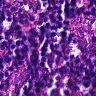
Metastatic tissue present: no